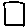
Label: square